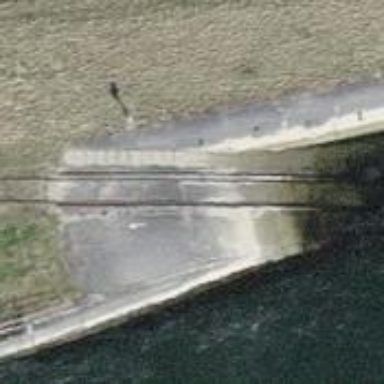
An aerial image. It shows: Slipway on leisure land.